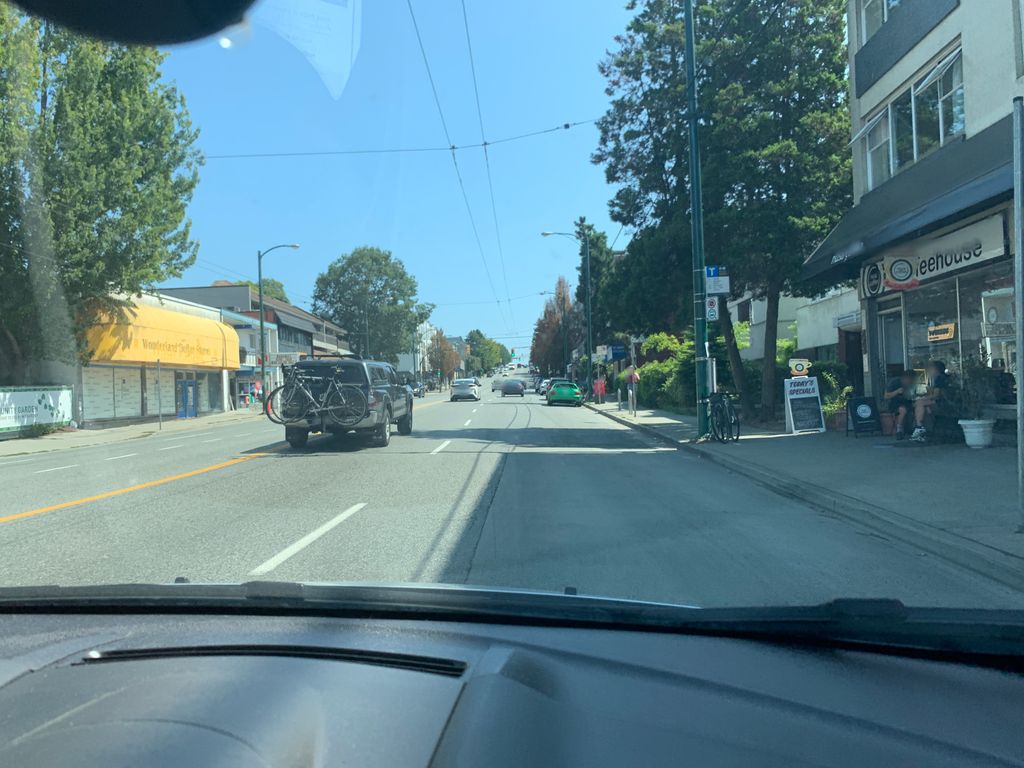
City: vancouver